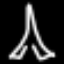
Label: The Eiffel Tower